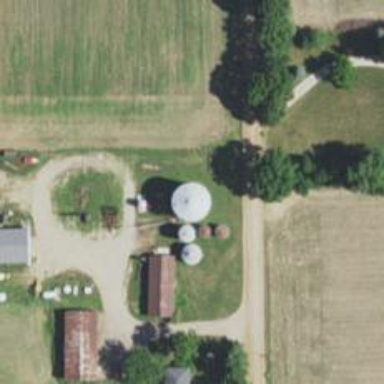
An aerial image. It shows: Silo.